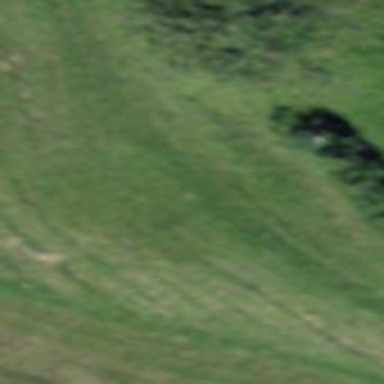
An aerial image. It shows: Path covered in grass.